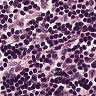
Metastatic tissue present: no